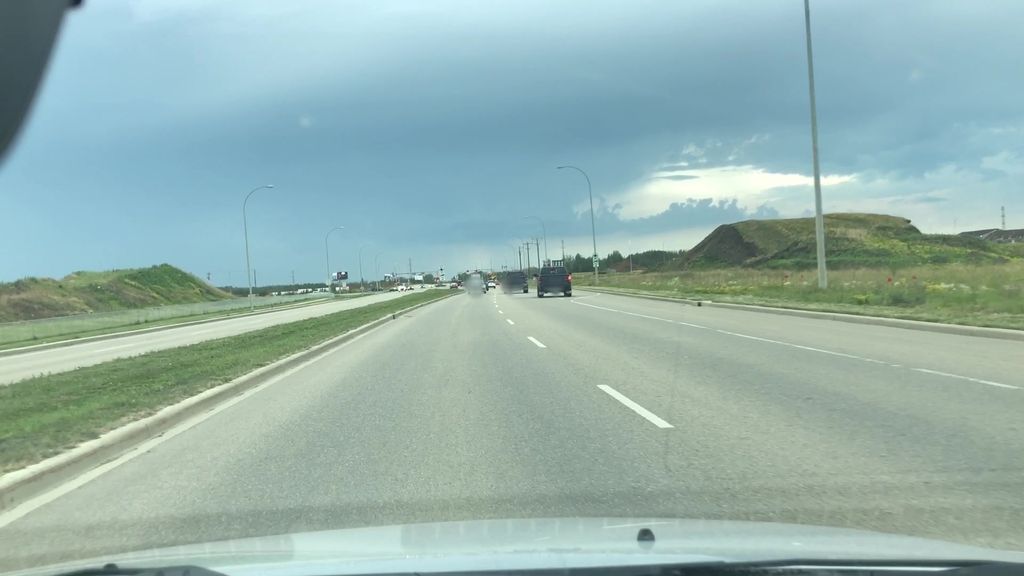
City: edmonton